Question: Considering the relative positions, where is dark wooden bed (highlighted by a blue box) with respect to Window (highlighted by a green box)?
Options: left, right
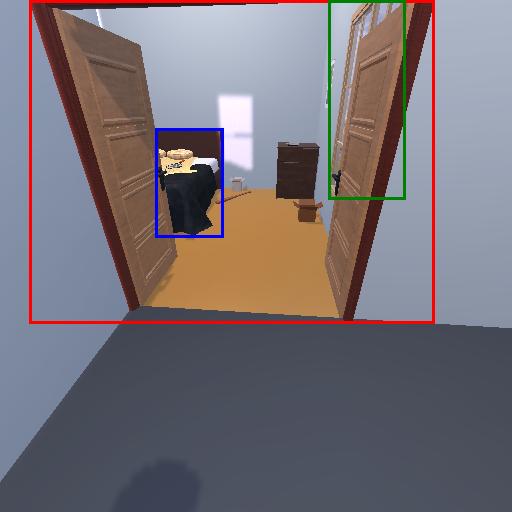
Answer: left